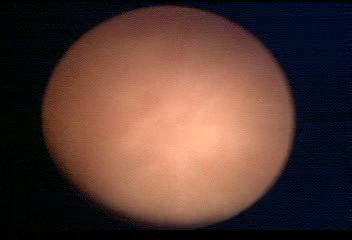
Modality: WLC
Class: Normal mucosa
Bladder cancer association: No